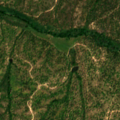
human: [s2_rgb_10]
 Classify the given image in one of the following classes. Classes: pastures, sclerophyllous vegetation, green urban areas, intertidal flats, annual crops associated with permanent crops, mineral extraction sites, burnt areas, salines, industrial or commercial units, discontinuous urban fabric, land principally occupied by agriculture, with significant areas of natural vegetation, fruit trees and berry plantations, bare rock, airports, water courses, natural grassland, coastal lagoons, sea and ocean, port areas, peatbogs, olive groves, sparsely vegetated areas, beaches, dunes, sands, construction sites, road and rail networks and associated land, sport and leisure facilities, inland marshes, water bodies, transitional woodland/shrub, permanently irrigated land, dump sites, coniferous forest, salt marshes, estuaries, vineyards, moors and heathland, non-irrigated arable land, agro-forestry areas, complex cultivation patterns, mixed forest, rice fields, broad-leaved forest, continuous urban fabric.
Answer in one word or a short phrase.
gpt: continuous urban fabric